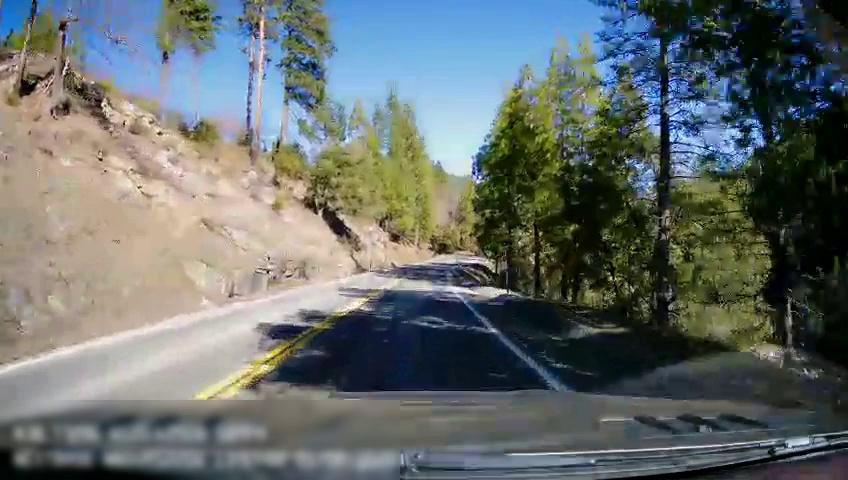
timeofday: Day
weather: Sunny
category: Drivable Space
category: Drivable Space
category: Lanes | Opposite Lane
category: Lanes | Current Lane
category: Lanes | Opposite Lane
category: Lanes | Current Lane